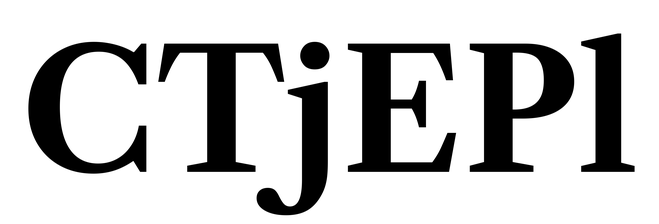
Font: LibreCaslonText_Bold